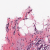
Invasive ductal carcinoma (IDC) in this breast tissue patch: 0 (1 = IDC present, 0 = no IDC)